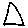
Label: triangle